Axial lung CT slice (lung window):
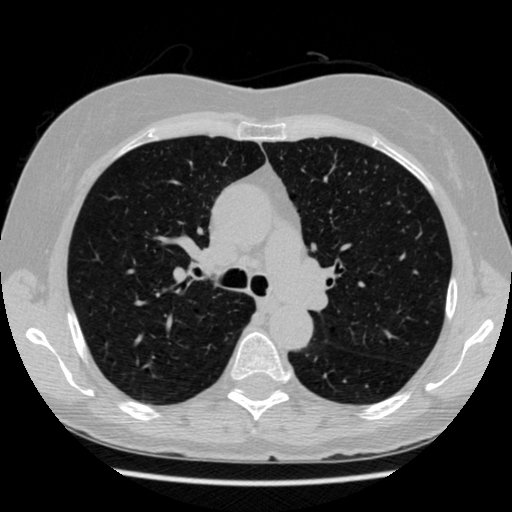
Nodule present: no